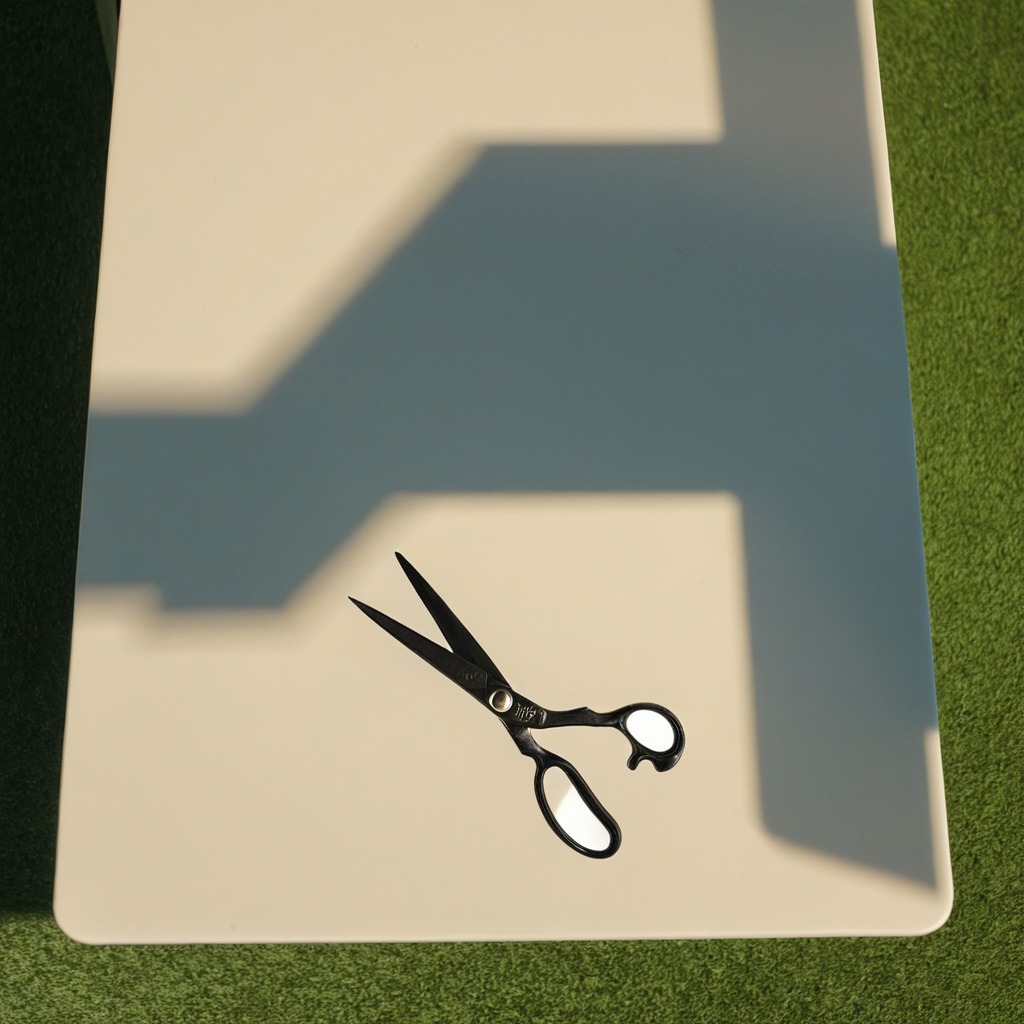
A scissor is lying on the textured surface.